Question: Any idea how to layout these so they shape around with click able buttons?

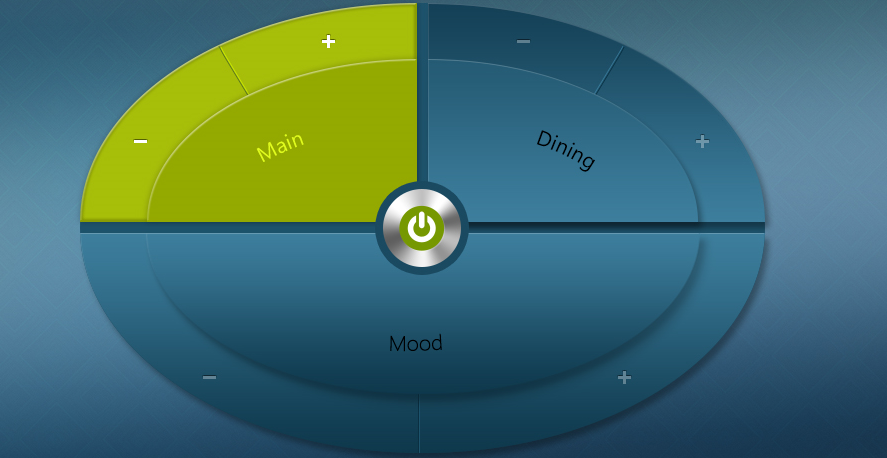
Answer: The only way to achieve it, Design the layout for the imageviews and add each portion of your image into it and use selector drawable to change image in certain events
i think this way you can achieve your purpose
try below layout
'''
<?xml version="1.0" encoding="utf-8"?>
<RelativeLayout xmlns:android="http://schemas.android.com/apk/res/android"
android:orientation="vertical" android:layout_width="match_parent"
android:layout_height="match_parent">
<Button
android:layout_width="wrap_content"
android:layout_height="wrap_content"
android:layout_centerInParent="true"
android:text="New Button"/>
<LinearLayout
android:layout_width="match_parent"
android:layout_height="match_parent"
android:orientation="vertical">
<LinearLayout
android:layout_width="match_parent"
android:layout_height="match_parent"
android:layout_weight="1"
android:orientation="horizontal">
<Button
android:layout_width="match_parent"
android:layout_height="match_parent"
android:text="New Button"
android:layout_weight="1"
android:id="@+id/button2"
android:layout_alignBottom="@+id/button3" />
<Button
android:layout_width="match_parent"
android:layout_height="match_parent"
android:text="New Button"
android:layout_weight="1"
android:id="@+id/button3"
android:layout_alignParentTop="true" />
</LinearLayout>
<LinearLayout
android:layout_width="match_parent"
android:layout_height="match_parent"
android:layout_weight="1"
android:orientation="horizontal">
<Button
android:layout_width="match_parent"
android:layout_height="match_parent"
android:text="New Button"
android:layout_weight="1"
android:layout_alignBottom="@+id/button3" />
<Button
android:layout_width="match_parent"
android:layout_height="match_parent"
android:text="New Button"
android:layout_weight="1"
android:layout_alignParentTop="true" />
</LinearLayout>
</LinearLayout>
</RelativeLayout>
'''